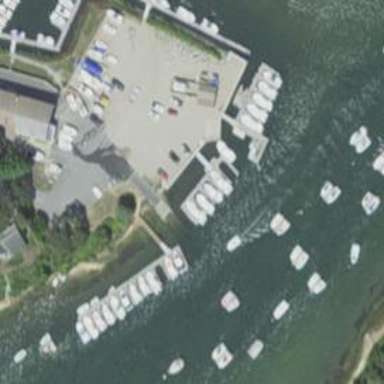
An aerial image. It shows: Marina area for leisure land.